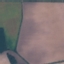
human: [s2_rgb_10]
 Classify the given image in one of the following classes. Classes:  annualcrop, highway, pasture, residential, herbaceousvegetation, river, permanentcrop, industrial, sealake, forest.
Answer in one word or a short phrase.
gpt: AnnualCrop